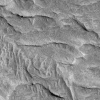
Atmospheric dust classification: not_dusty